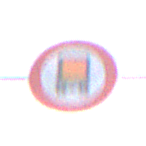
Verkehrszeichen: VerbotKennzeichnungspflichtigeKraftfahrzeugeGefaehrlicheGueter
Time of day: MorningAfternoon
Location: Outdoor (Urban)
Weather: Overcast
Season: NotSpecified
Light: Natural